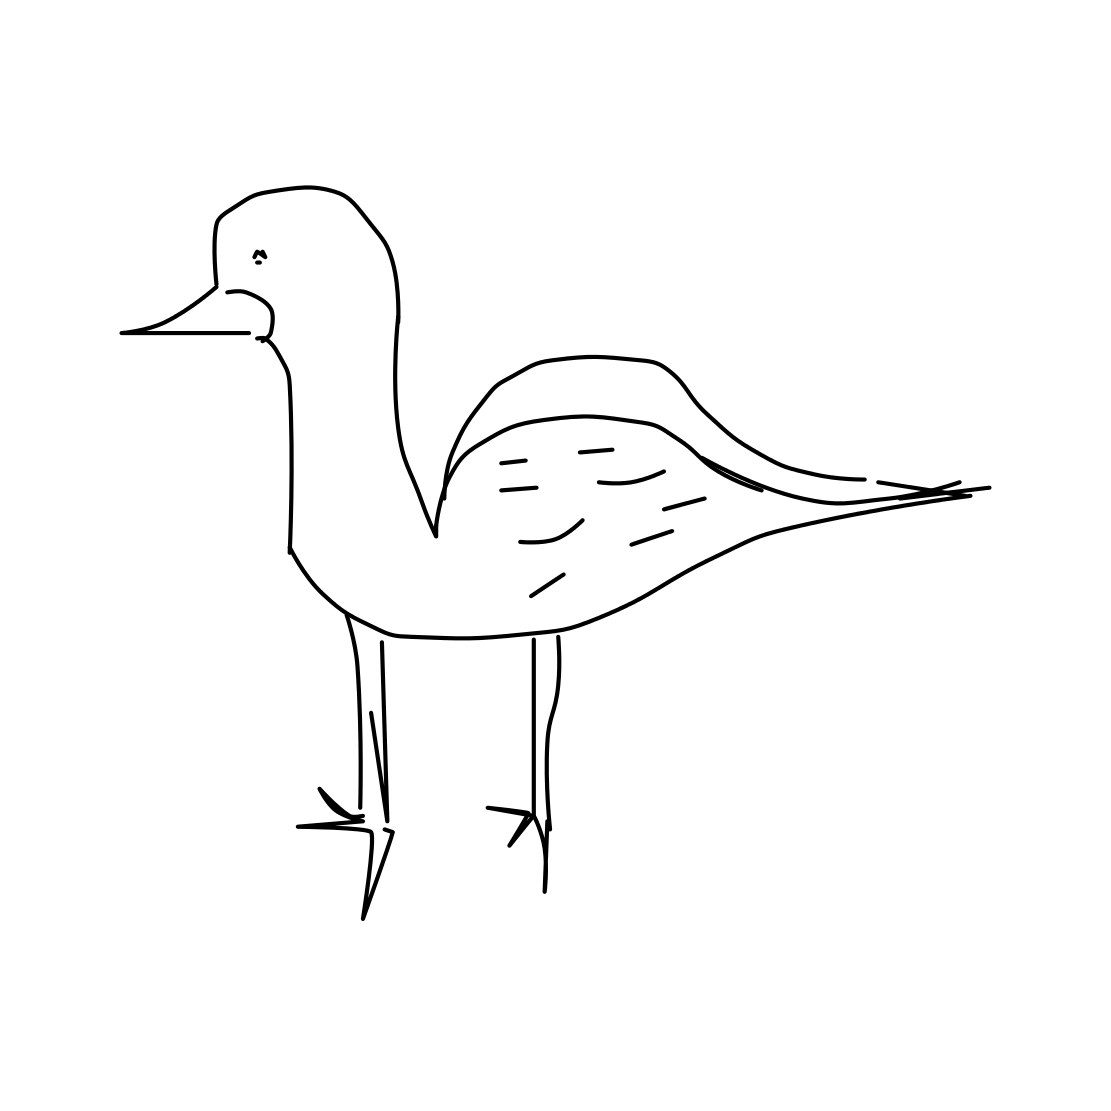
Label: standing bird